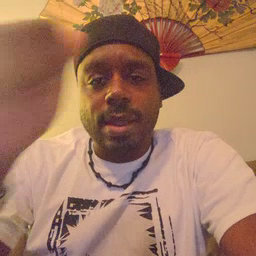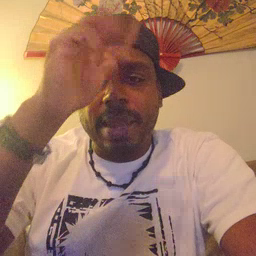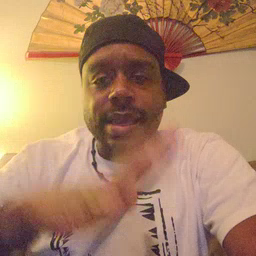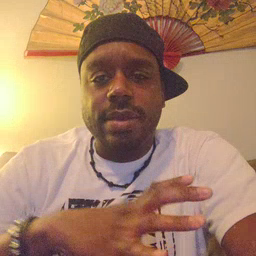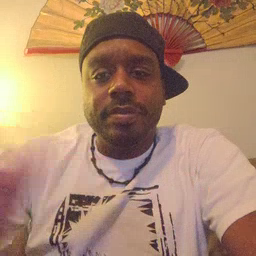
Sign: man